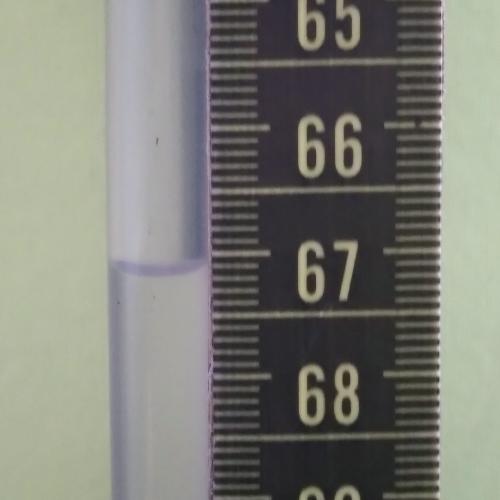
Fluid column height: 67.1 cm